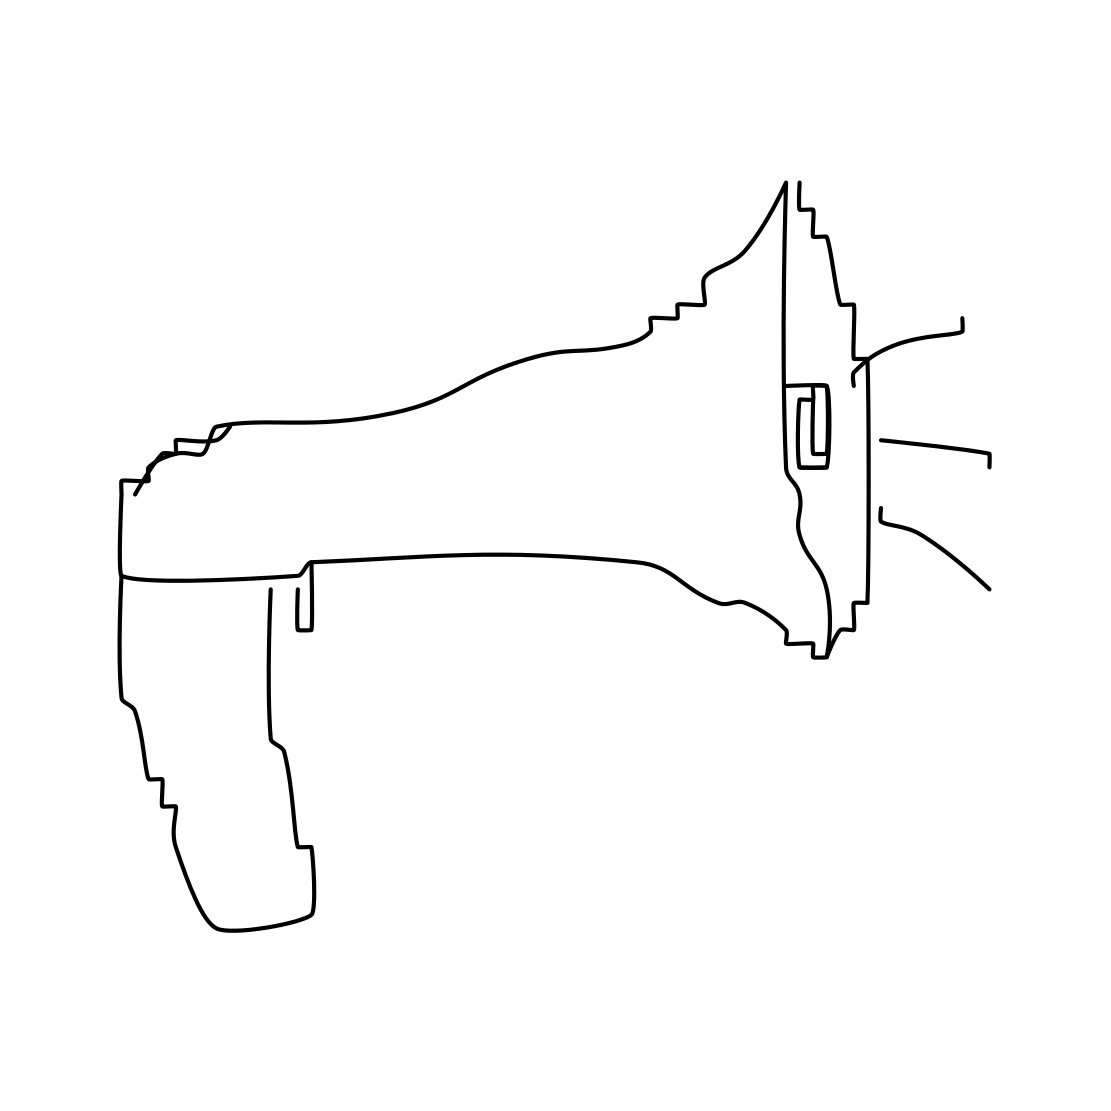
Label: megaphone